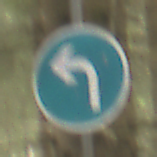
Verkehrszeichen: VorgeschriebeneFahrtrichtungLinks
Umgebung: Outdoor, Nature
Tageszeit: MorningAfternoon
Wetter: Overcast
Licht: Natural
Jahreszeit: Winter
Kontrast: LowContrast